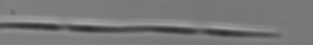
Label: Pseudo-nitzschia